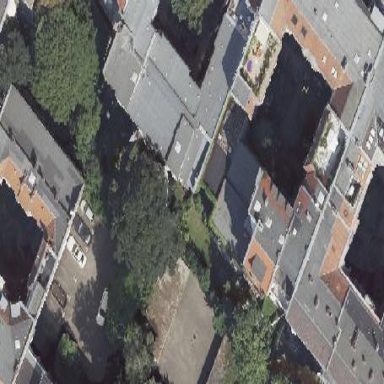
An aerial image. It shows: The image shows part of apartment building.